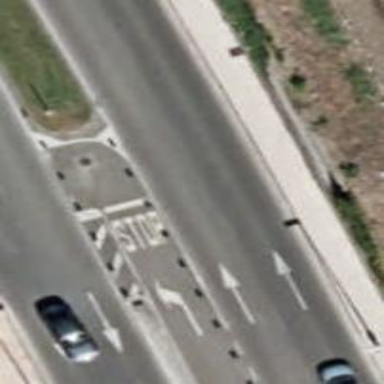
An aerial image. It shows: Bollard.